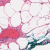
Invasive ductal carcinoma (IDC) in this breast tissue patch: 0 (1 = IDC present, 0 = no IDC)